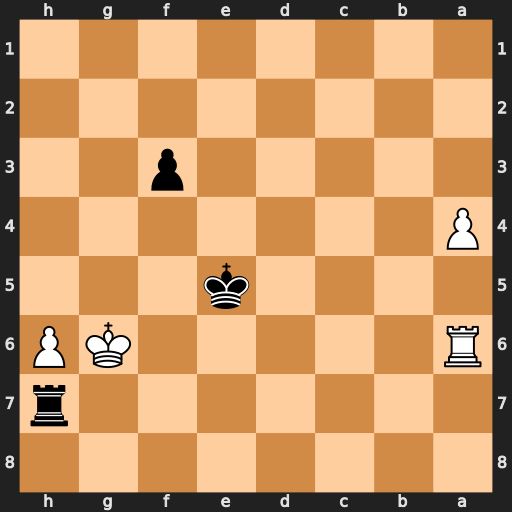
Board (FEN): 8/7r/R5KP/4k3/P7/5p2/8/8
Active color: b
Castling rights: -
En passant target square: -
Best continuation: Rxh6+ Kxh6 f2 Ra8 f1=Q